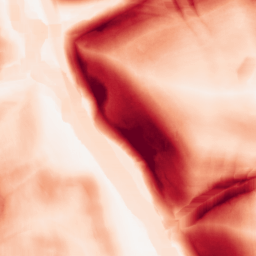
Category: morphological
Decomposition family: morphological_gradient
Decomposition parameters: size: 15
shape: square
Upsampling method: sinc_hamming
Upsampling parameters: scale: 2
kernel_size: 8
Upsampling scale: 2